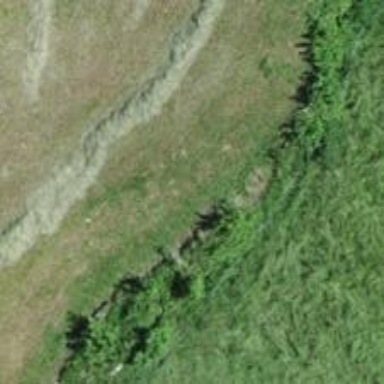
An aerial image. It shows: Hedge acting as barrier.